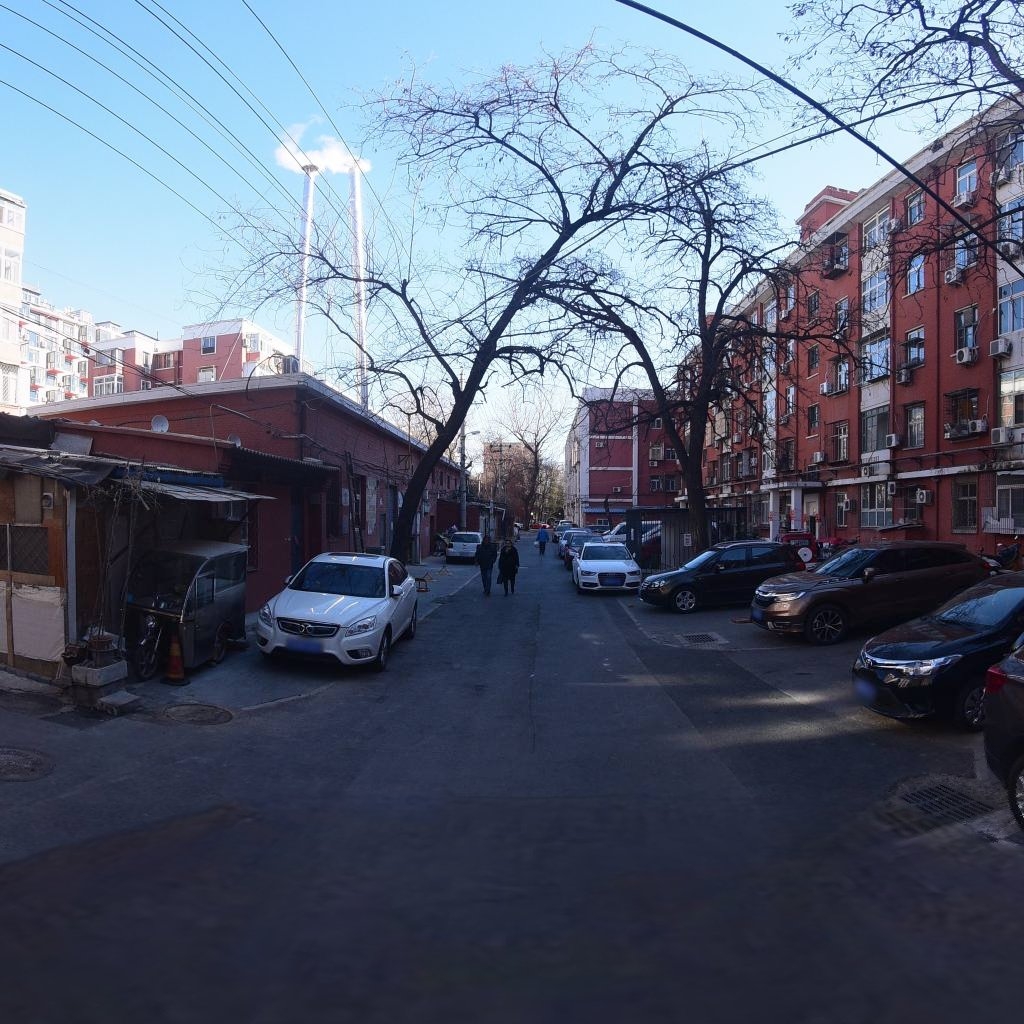
Region: Dongcheng
Road damage annotations: longitudinal crack, manhole cover, manhole cover